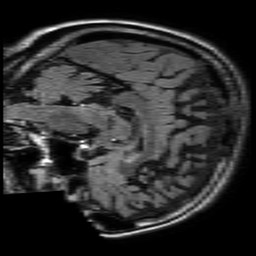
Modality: FLAIR
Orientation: sagittal
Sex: female
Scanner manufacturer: philips
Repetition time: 11 s
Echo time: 0.125 s